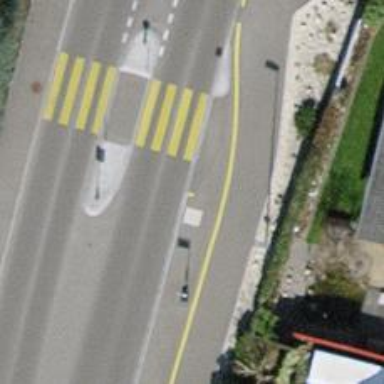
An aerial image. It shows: Platform for public transport on the road.